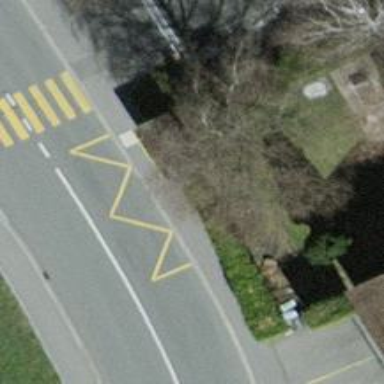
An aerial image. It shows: Bus stop with platform for public transport.